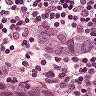
Metastatic tissue present: yes